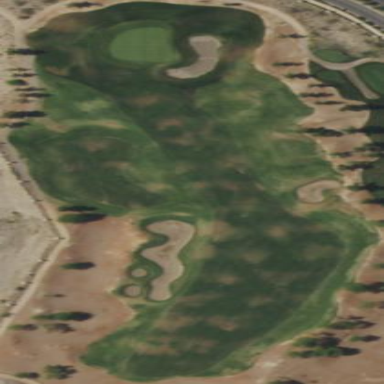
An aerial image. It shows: Rough grassy area used for golf.